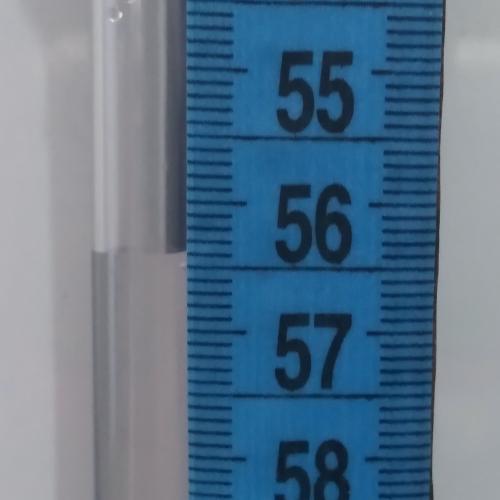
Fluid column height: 56.4 cm